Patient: sex F, age 57
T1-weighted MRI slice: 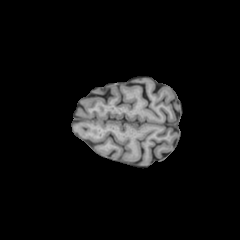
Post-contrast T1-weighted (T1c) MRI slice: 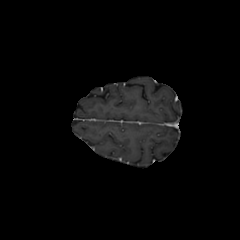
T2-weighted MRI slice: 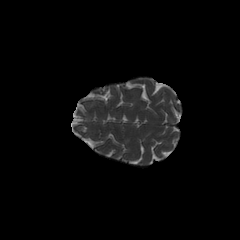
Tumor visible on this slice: no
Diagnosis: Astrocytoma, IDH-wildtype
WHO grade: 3